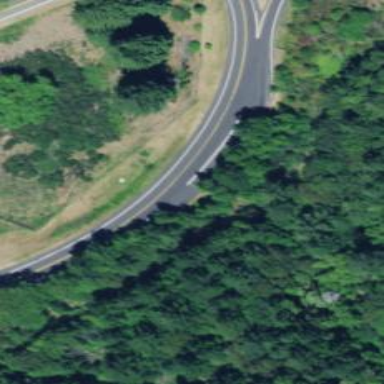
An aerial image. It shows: Trunk link highway.